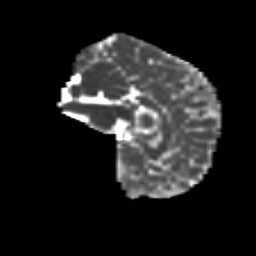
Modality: MD
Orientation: sagittal
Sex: male
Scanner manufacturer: siemens
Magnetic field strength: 3 T
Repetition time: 5 s
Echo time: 0.071 s